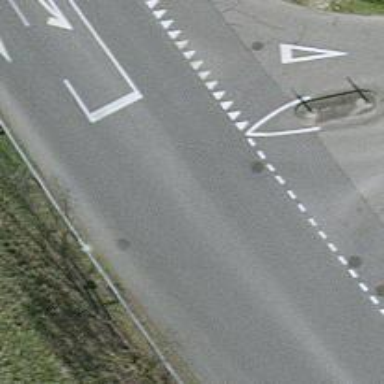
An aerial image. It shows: Road with "give way" sign.